Interaction volume radius: 5 \u00c5
Interaction volume height: 25 \u00c5
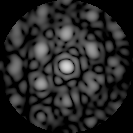
Disorder parameter: 0.4565